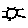
Label: sun